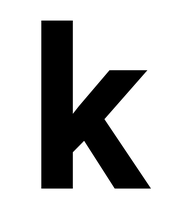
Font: Roboto_Bold